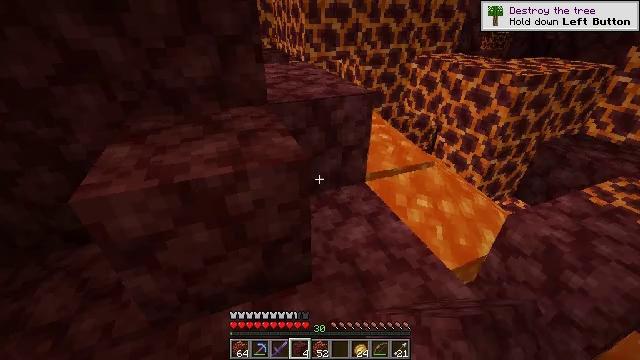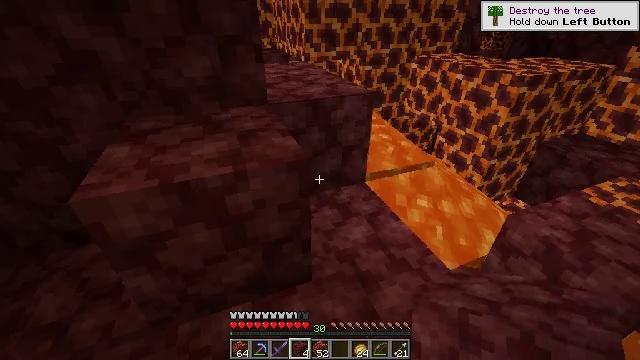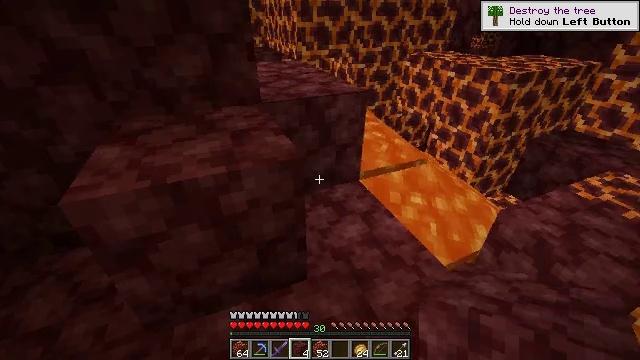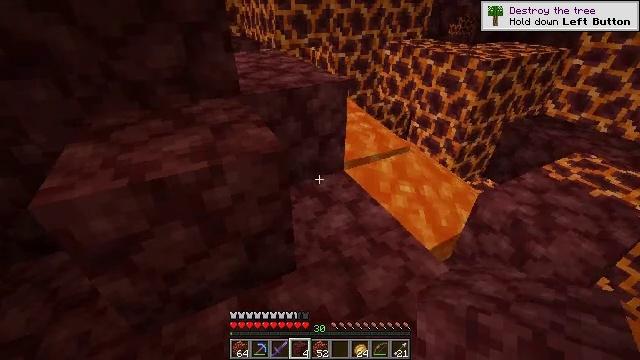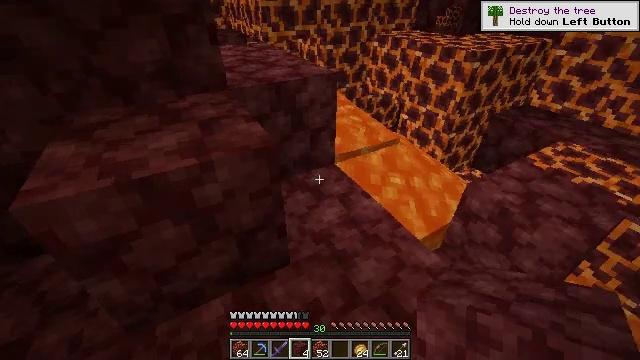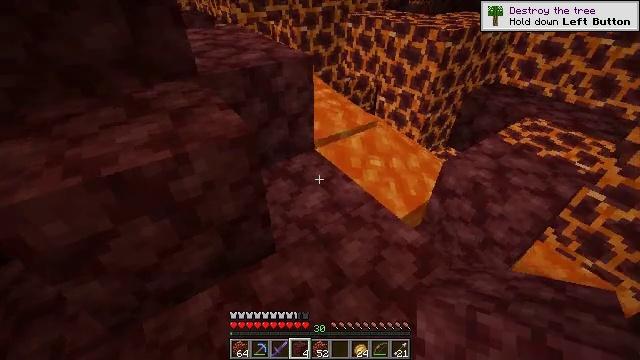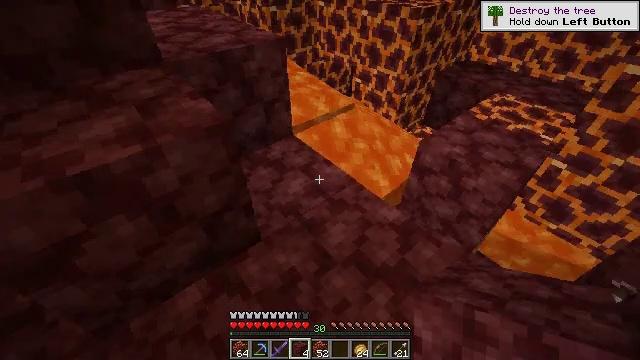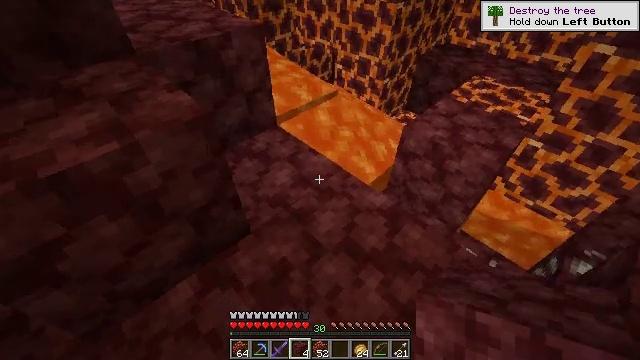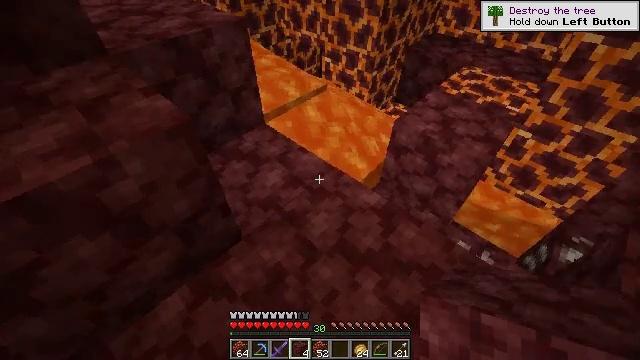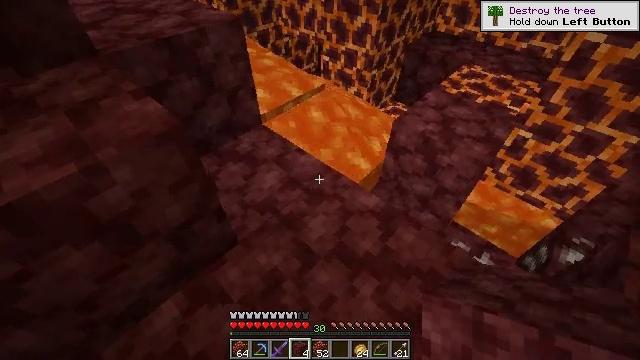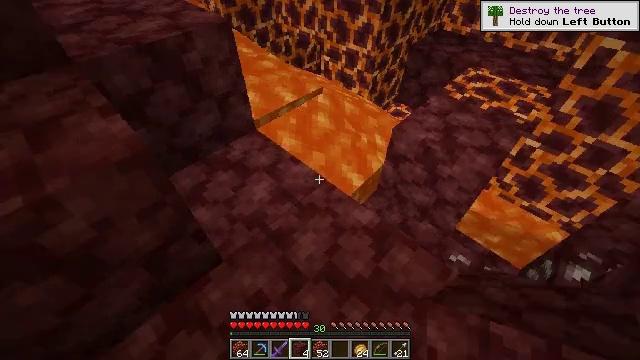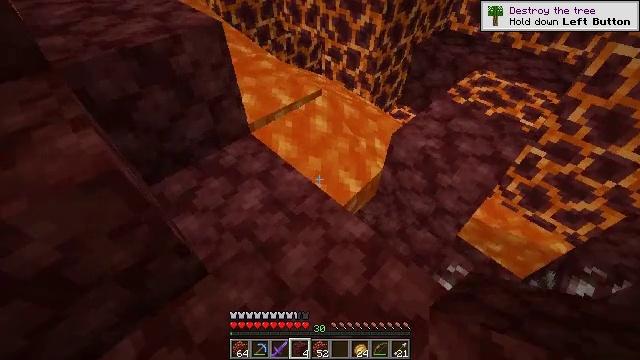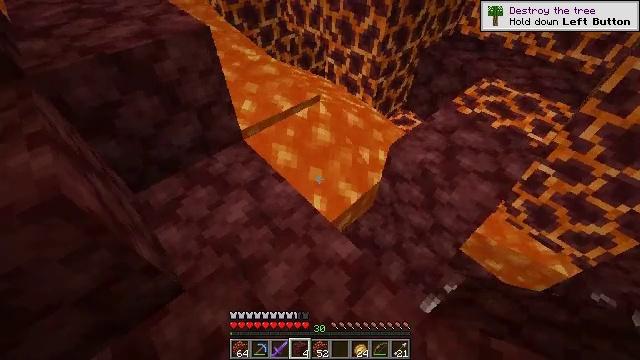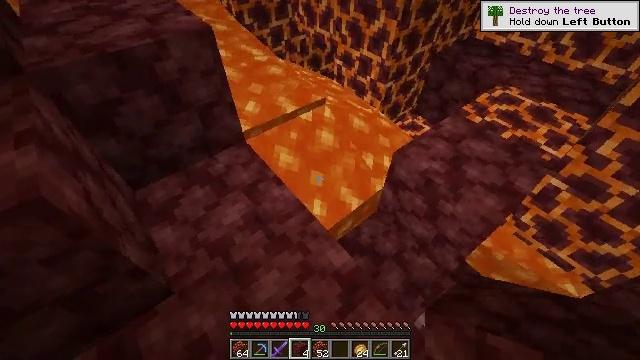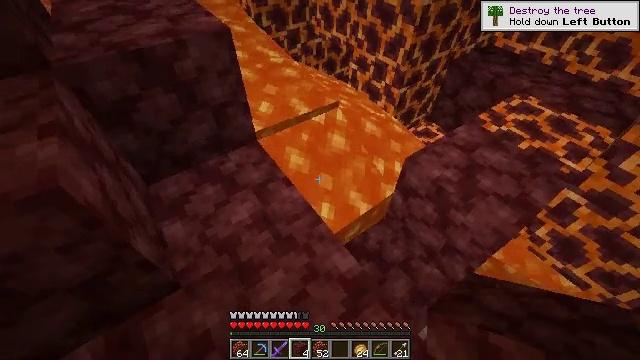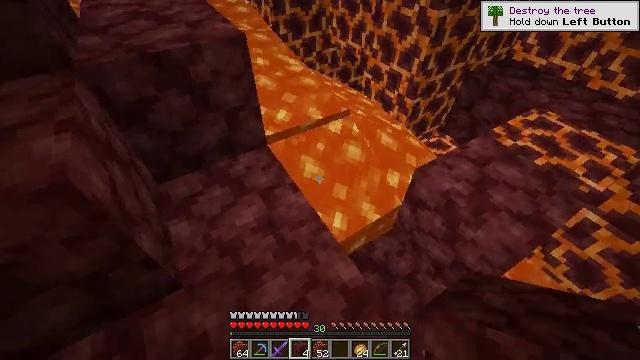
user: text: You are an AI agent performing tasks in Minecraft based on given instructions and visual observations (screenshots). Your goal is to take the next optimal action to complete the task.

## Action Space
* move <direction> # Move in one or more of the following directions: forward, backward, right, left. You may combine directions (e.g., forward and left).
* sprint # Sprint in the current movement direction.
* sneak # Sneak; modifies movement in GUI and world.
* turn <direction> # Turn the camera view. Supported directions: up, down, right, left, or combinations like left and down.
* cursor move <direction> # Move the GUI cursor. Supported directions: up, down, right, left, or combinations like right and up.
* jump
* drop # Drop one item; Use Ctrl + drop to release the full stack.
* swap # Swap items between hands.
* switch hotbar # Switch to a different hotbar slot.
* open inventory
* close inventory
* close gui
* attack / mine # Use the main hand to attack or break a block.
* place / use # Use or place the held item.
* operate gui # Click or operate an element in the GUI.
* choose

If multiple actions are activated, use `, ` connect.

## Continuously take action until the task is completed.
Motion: motion action
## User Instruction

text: Dig up netherrack with a pickaxe.
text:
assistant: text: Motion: no_op
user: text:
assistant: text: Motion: turn right
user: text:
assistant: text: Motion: turn right and down
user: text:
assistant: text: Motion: turn right and down
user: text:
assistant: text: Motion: turn right and down
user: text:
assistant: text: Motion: turn right and down
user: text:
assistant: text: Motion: turn right and down
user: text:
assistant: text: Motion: move forward, turn right and down
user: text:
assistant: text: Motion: move forward and move right
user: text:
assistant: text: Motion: move forward and move right, turn left
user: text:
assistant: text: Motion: move forward and move right, turn left
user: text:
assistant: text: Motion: turn left
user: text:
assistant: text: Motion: turn left
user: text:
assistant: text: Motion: turn left
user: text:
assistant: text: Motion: turn left and up
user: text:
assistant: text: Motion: turn left and up
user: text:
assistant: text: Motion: turn left and up
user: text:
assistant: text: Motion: turn left and up
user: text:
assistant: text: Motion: turn left and up
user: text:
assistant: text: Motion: turn left and up
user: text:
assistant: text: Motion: move forward, turn left
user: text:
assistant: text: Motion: move forward
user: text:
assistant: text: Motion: move forward
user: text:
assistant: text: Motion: move forward
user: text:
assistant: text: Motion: move forward
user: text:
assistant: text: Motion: move forward
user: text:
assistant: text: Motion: move forward
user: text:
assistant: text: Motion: move forward
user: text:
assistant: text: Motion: move forward, turn left
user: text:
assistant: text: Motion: move forward, turn left